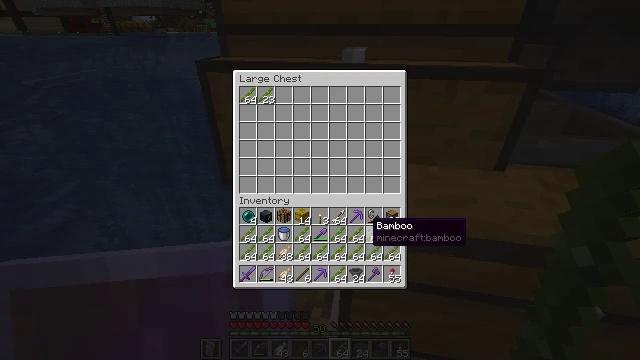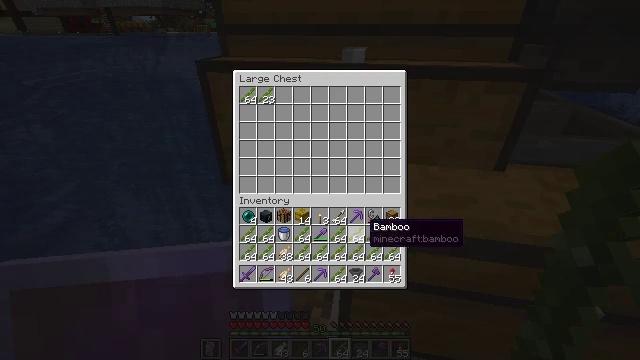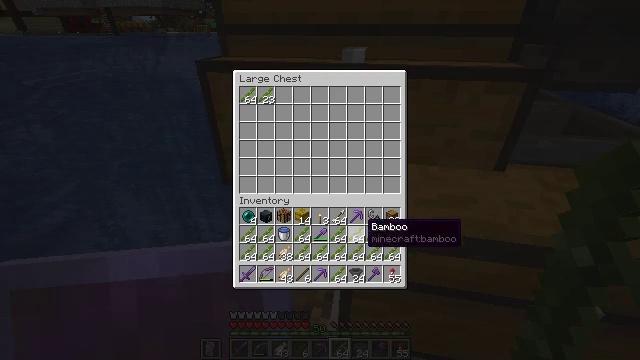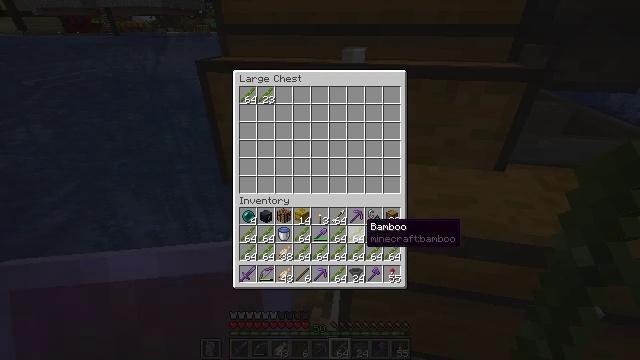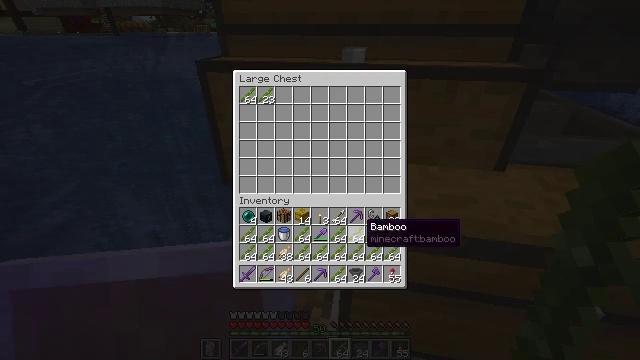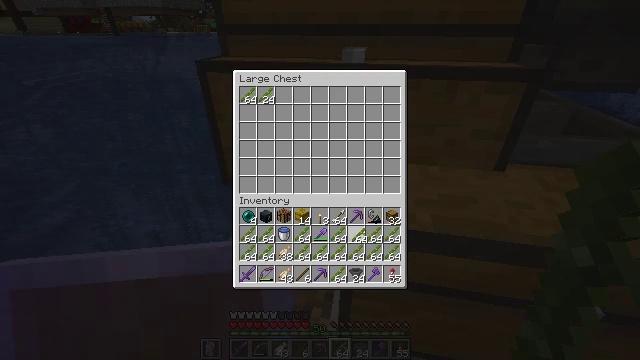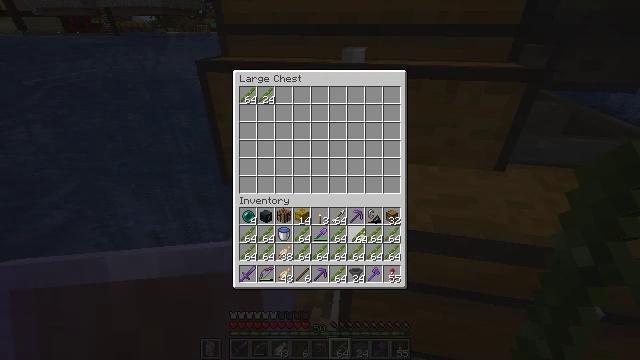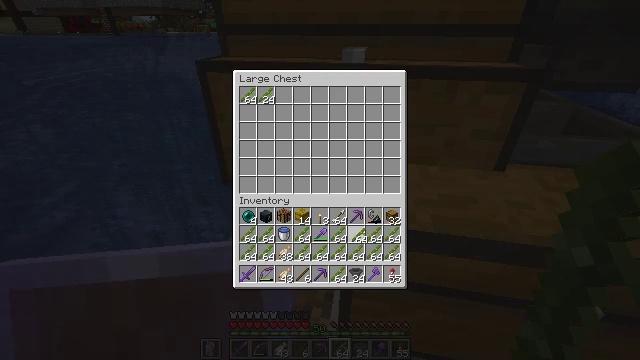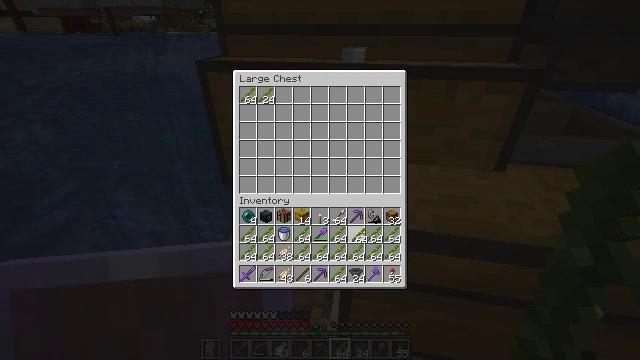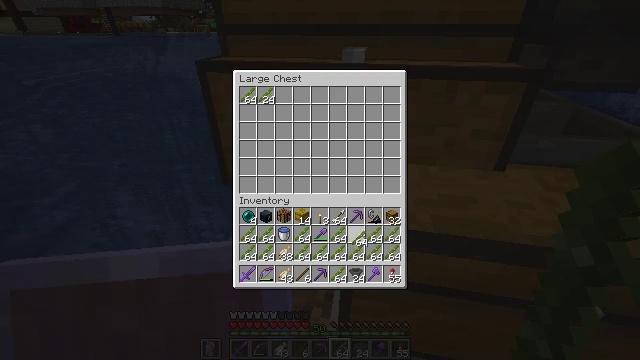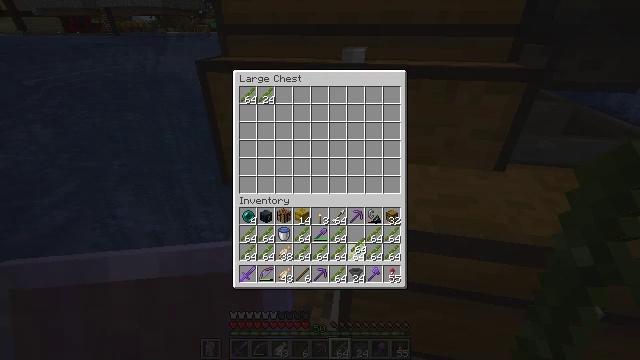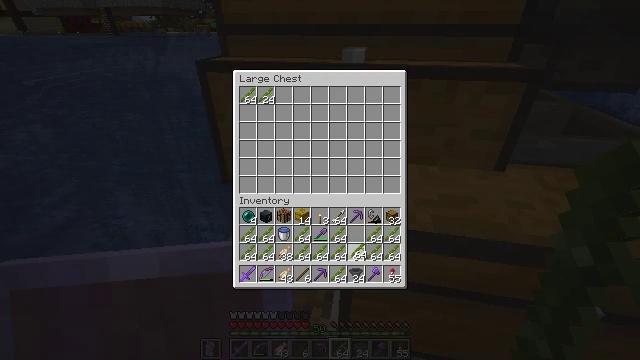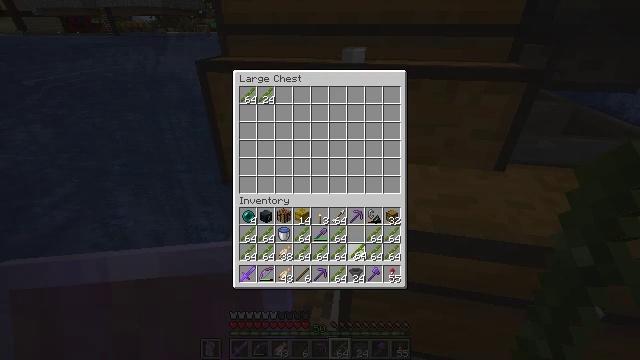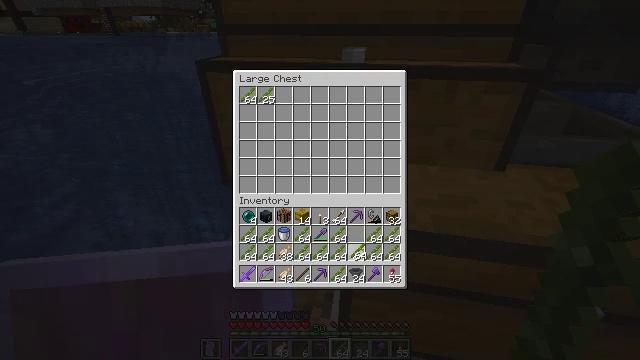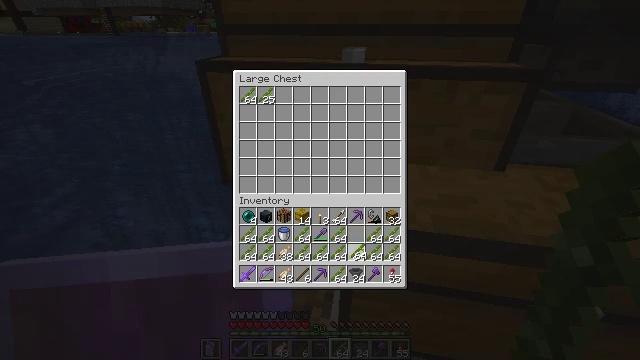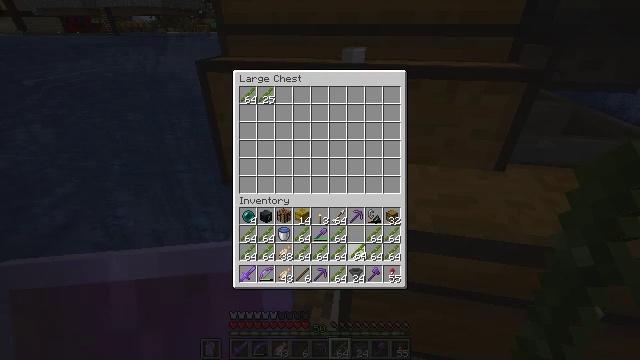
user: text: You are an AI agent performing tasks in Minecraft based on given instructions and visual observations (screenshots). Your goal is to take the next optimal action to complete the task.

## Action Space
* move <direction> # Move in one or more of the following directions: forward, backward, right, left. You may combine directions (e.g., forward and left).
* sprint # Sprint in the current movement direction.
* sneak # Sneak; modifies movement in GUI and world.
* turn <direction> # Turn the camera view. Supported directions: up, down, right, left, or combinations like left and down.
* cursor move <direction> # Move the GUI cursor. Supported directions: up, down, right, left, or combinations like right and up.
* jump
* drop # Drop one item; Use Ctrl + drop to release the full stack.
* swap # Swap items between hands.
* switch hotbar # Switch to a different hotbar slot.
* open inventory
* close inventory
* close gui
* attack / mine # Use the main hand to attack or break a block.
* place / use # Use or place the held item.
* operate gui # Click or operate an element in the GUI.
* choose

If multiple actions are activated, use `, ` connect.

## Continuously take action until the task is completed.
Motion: motion action
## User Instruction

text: Attack the chest to pick it up.
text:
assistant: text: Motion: no_op
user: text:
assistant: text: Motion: no_op
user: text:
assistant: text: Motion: no_op
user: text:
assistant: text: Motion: no_op
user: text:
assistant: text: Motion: attack / mine
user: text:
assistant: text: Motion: attack / mine
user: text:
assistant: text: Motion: attack / mine
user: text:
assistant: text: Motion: no_op
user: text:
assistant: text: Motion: no_op
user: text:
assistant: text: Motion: sneak, turn down
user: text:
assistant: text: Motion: sneak
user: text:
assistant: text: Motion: sneak
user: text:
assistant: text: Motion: sneak
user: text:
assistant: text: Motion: sneak
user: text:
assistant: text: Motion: sneak, attack / mine
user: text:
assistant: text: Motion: sneak, attack / mine
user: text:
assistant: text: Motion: sneak
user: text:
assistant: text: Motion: sneak, attack / mine
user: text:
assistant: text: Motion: sneak, attack / mine
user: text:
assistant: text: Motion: sneak, attack / mine
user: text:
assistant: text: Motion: sneak
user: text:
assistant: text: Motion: sneak, attack / mine
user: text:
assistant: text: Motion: sneak, attack / mine
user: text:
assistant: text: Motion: sneak
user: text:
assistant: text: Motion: sneak
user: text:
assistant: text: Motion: sneak
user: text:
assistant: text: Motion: sneak
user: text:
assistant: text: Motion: sneak
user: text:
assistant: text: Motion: sneak, turn up
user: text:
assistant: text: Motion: turn right and up